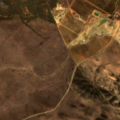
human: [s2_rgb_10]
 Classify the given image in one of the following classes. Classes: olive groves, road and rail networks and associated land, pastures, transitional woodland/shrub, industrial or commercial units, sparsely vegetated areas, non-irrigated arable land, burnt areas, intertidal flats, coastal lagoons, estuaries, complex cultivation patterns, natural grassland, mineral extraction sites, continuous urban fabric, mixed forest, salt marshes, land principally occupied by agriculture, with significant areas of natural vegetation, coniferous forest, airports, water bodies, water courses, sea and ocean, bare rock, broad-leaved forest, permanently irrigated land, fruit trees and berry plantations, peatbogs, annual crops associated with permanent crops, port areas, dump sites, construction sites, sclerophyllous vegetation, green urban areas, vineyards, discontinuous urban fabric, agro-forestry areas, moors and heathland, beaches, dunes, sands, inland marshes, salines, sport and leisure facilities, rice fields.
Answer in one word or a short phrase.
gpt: non-irrigated arable land, olive groves, land principally occupied by agriculture, with significant areas of natural vegetation, sclerophyllous vegetation